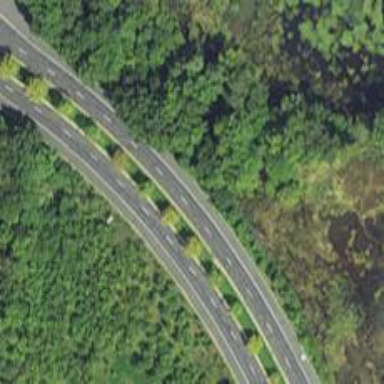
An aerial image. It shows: Trunk link highway.